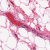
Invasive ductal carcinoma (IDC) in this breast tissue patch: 0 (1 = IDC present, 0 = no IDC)